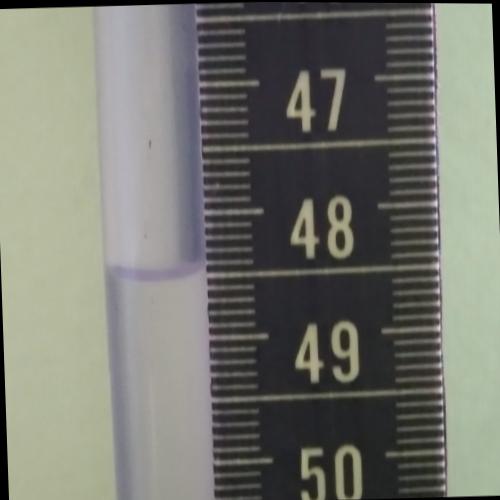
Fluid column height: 48.5 cm